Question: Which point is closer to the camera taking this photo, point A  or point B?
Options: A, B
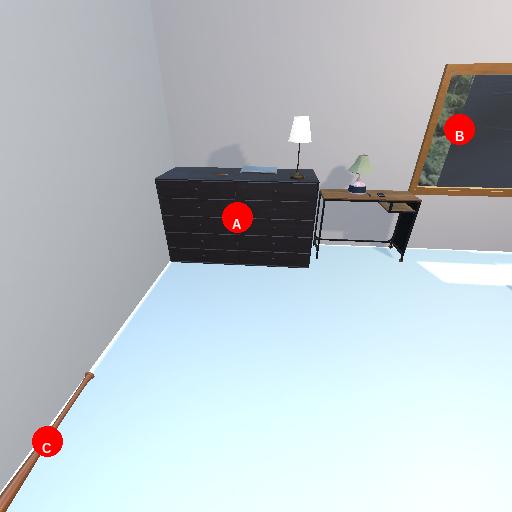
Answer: A